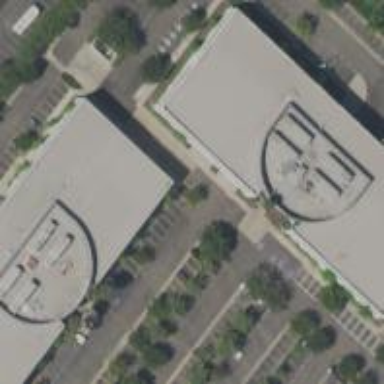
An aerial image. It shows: Office building.